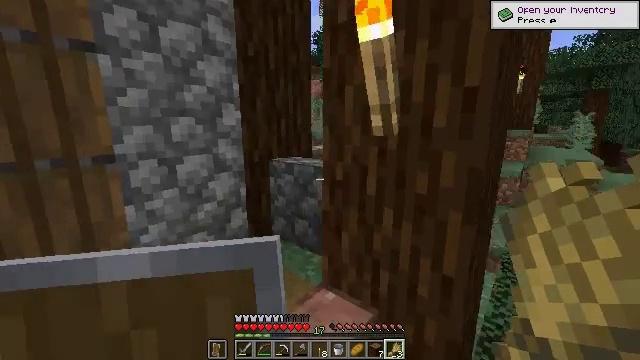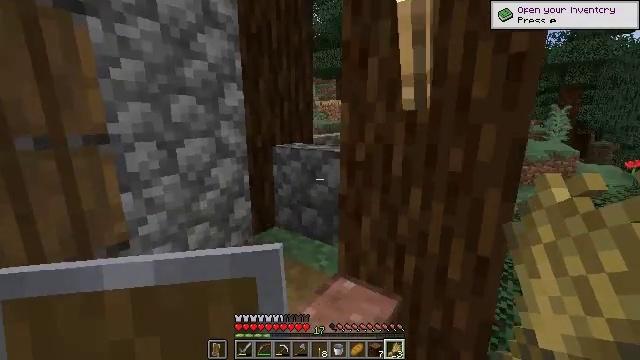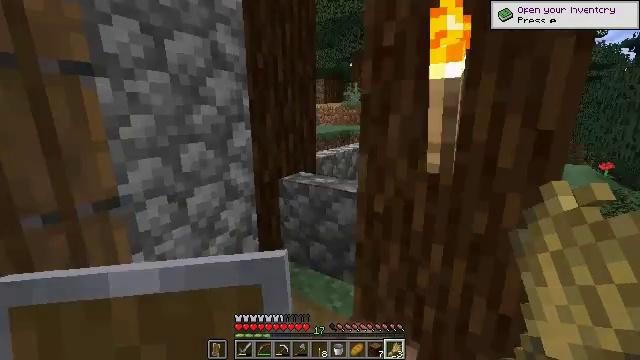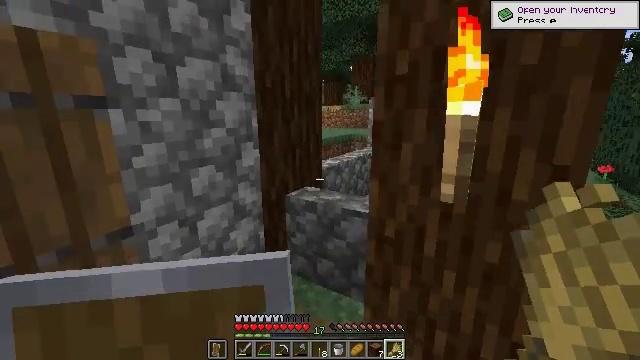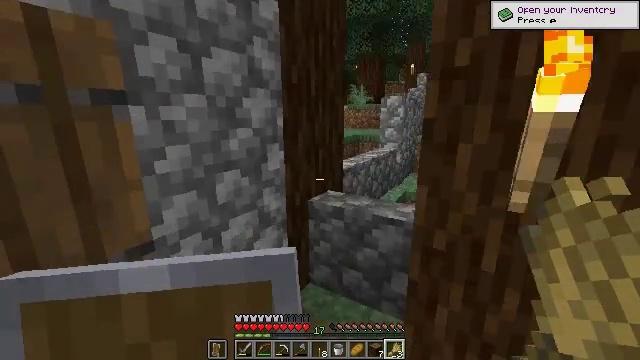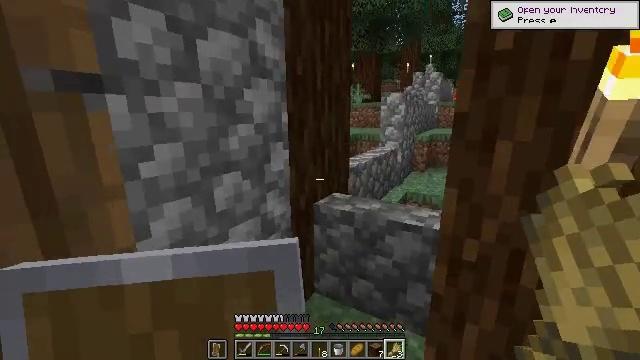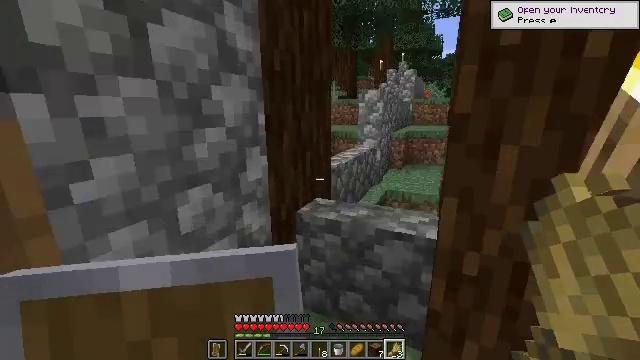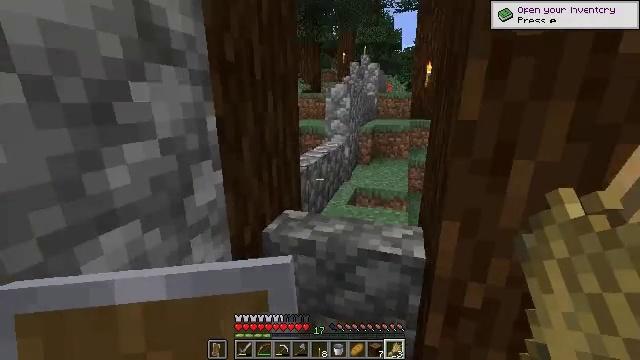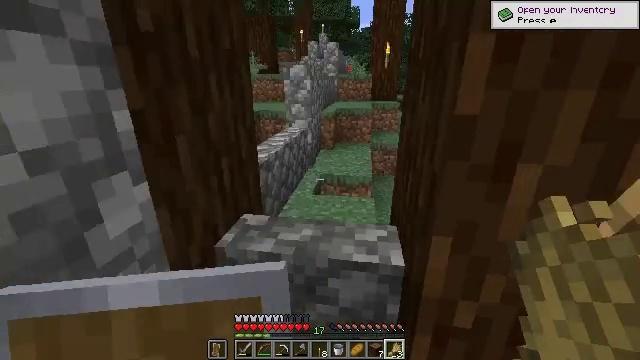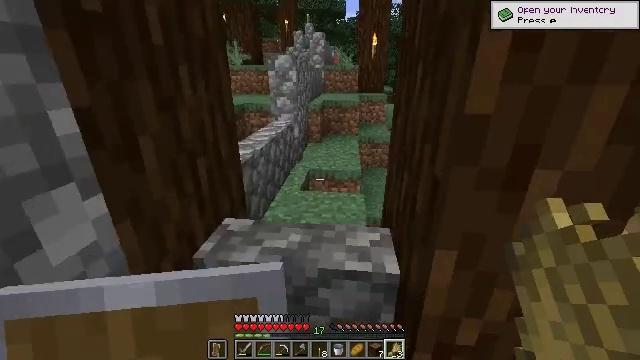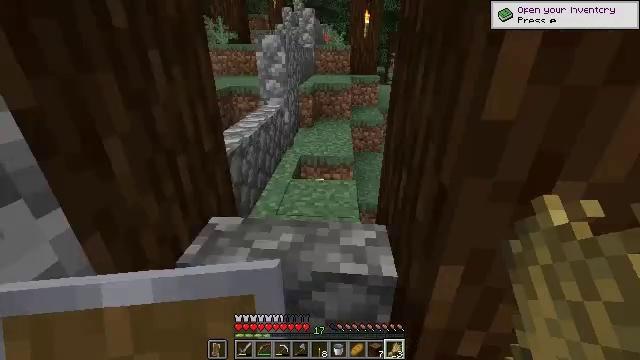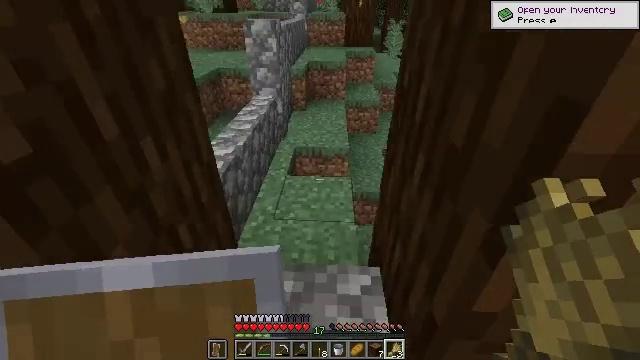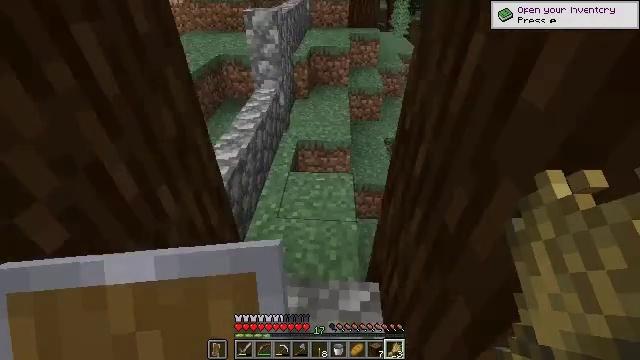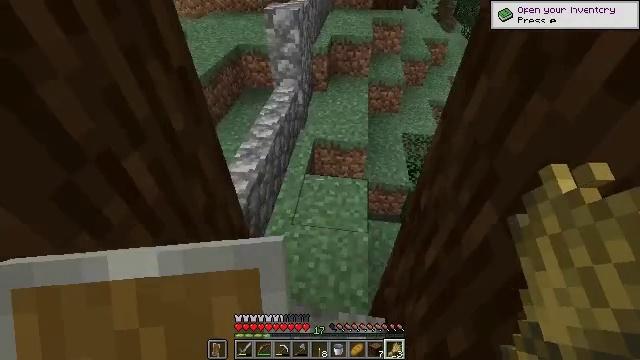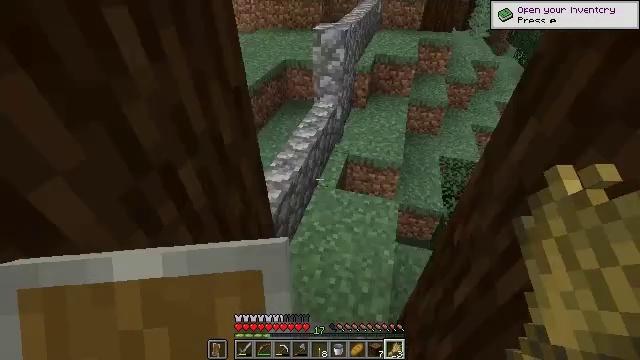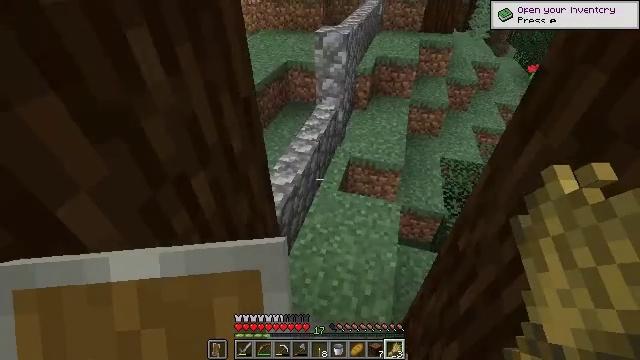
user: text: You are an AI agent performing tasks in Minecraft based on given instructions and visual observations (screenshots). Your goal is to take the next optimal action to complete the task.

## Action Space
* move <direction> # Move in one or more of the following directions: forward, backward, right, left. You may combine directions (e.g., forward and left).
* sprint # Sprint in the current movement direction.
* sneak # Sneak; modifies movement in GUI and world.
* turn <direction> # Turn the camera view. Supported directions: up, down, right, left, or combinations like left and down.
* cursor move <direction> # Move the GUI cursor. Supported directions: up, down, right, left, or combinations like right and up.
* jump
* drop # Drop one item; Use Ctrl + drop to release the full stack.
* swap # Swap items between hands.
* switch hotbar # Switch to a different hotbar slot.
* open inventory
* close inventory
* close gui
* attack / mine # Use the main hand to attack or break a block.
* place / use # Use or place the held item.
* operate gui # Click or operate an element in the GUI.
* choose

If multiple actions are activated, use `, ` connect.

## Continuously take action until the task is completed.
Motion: motion action
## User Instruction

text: Mine the cobblestone wall for materials.
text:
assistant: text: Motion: move forward and move left, turn right
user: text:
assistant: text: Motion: move forward and move left, turn right
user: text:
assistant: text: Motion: move forward and move left
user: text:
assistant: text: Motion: move forward
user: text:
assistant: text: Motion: move forward, turn right
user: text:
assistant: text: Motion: move forward, turn right
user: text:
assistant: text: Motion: move forward, turn right and down
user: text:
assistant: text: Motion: move forward, turn right and down
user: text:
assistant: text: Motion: move forward, turn right and down
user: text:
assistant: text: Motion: move forward, turn right and down, jump
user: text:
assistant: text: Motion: move forward, turn right and down, jump
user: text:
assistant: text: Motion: move forward, turn down, jump
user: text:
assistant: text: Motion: move forward, turn left and down, jump
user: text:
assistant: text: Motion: move forward, turn left and up
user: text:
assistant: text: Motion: no_op
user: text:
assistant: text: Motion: no_op
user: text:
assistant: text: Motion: turn down, switch to hotbar 4
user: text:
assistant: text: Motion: turn down, switch to hotbar 4
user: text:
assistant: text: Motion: no_op
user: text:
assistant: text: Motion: no_op
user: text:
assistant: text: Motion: move back
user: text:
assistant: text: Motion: move back, turn up
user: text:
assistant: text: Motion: move back, turn up
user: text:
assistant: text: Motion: move back, turn up
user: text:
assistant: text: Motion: turn up
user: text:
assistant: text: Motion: no_op
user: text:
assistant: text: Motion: no_op
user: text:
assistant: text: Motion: no_op
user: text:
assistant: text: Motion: switch to hotbar 3
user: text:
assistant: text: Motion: switch to hotbar 3